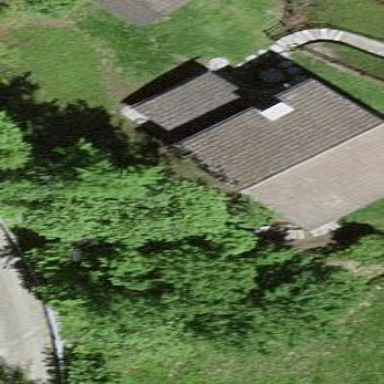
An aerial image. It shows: Simple and straightforward house.